Breast ultrasound image
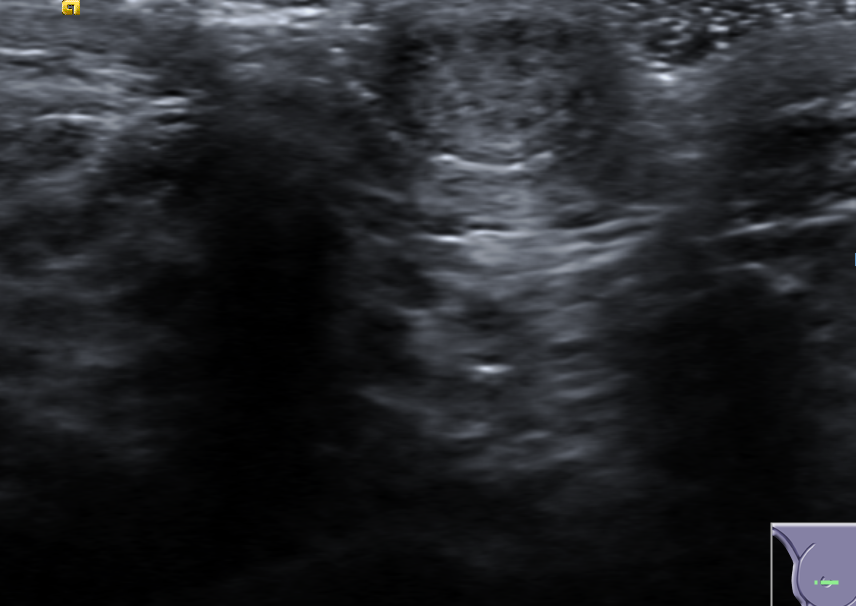
Diagnosis: normal